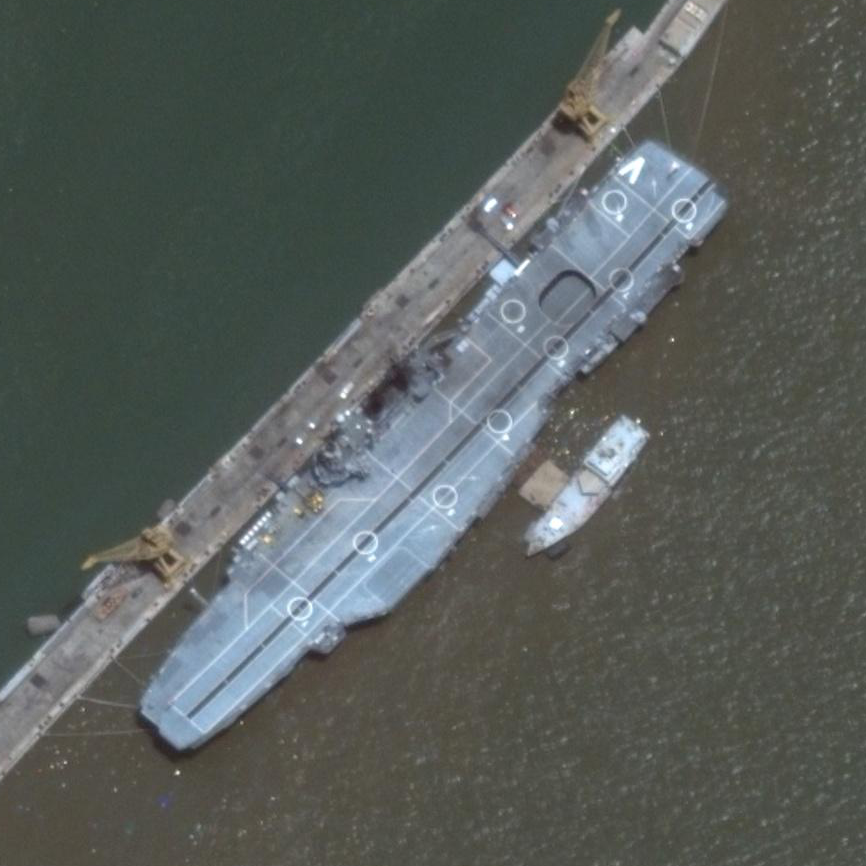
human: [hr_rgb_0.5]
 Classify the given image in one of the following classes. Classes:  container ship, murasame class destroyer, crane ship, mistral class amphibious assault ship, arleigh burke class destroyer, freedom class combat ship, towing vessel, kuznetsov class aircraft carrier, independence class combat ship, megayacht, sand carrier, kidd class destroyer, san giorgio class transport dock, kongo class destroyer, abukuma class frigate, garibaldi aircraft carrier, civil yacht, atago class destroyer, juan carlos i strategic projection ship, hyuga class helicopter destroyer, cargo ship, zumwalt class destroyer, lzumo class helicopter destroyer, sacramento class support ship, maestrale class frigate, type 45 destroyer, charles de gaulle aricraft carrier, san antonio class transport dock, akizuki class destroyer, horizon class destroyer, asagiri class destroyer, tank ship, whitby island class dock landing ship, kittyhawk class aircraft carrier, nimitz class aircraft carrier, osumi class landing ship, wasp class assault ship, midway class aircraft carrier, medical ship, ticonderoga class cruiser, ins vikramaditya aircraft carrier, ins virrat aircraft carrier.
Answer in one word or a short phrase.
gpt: INS Virrat aircraft carrier